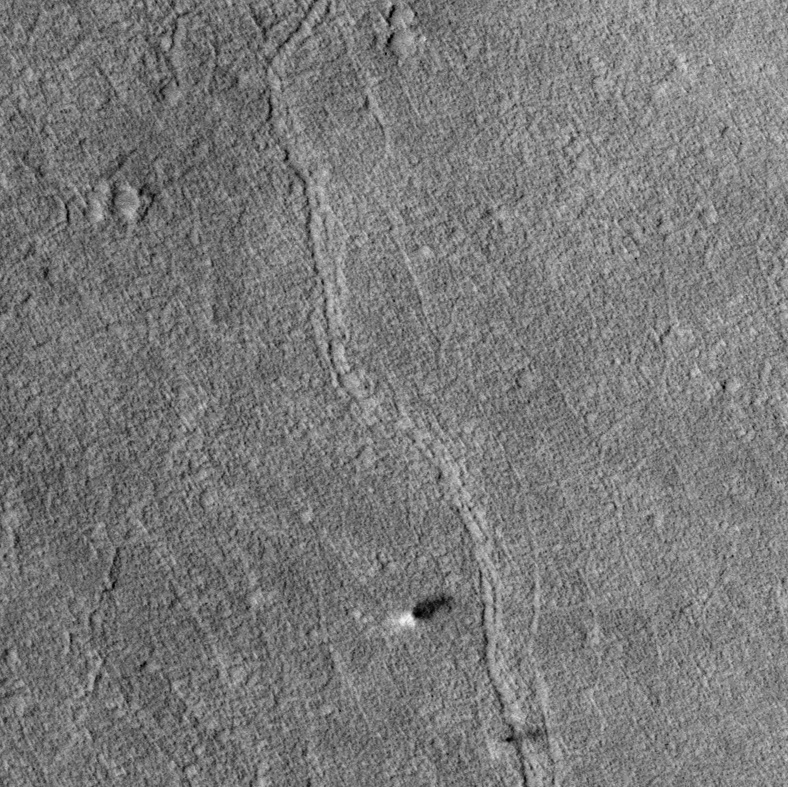
Label: dustdevil, dustdevil